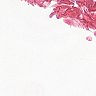
Metastatic tissue present: no